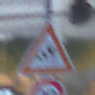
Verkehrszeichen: SeitenwindVonRechts
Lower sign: Geschwindigkeit30
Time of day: SunriseSunset
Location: Outdoor (Urban)
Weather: Clear
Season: NotSpecified
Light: Natural